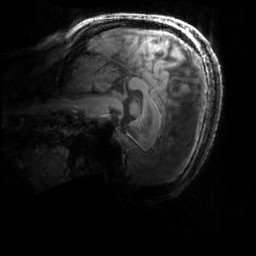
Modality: MP2RAGE
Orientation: sagittal
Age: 20
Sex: female
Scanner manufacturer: siemens
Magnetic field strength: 6.98 T
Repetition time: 6 s
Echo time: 0.00283 s